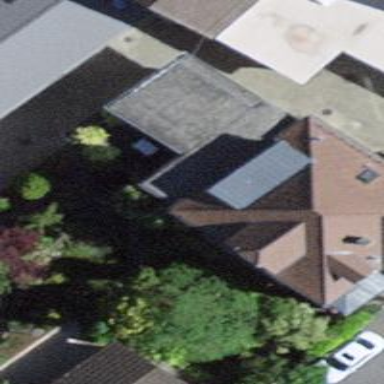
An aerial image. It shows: Detached building.